Question: How to write query for this result?
I need output of 'EXP_POINT' value in between with find middle value of this 'PKT_NO' wise. Means that near by value find.

'''
SELECT *
FROM TABLE_MAIN T1
CROSS APPLY
(
SELECT * FROM TABLE_SUB xT2
WHERE T2.PKT_NO = xT2.PKT_NO
AND xT2.EXP_POINT BETWEEN T1.EXP_POINT-0.100 AND T1.EXP_POINT + 0.100
)EX
'''
I tired this query but I am not getting proper result.
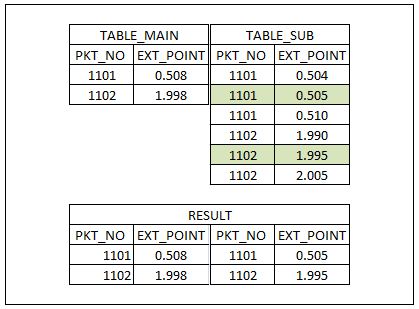
Answer: My solution assumes that there can be any number of rows in 'TABLE_SUB'. I have assumed that when you specify the middle row, that you mean that the rows are sorted by 'EXT_POINT', if this is not what you need you will have to amend the 'ORDER BY' clause of the 'PARTITION' statement in the 'RowOrderPerPkt CTE'.
If there are an odd number of rows then it takes the middle row per 'PKT'.
If there are an even number of rows then it takes the middle two rows per 'PKT' and takes the average of them.
So here it is:
<URL>
:
'''
CREATE TABLE TABLE_MAIN (PKT INT,EXT DECIMAL(10,3))
INSERT INTO TABLE_MAIN (PKT,EXT)
VALUES (1101,0.508), (1102,1.998), (1103,0.423)
CREATE TABLE TABLE_SUB (PKT INT,EXT DECIMAL(10,3))
INSERT INTO TABLE_SUB (PKT,EXT)
VALUES (1101,0.504), (1101,0.505), (1101,0.510)
,(1102,1.990), (1102,1.995), (1102,2.005)
,(1103,0.504), (1103,0.505), (1103,0.510), (1103,1.990)
'''
:
'''
;WITH RowOrderPerPkt
AS
(
SELECT PKT, EXT, ROW_NUMBER() OVER (PARTITION BY PKT ORDER BY EXT) AS RN
FROM TABLE_SUB
),
NumRowsPerPkt
AS
(
SELECT PKT, COUNT(*) AS MaxRows
FROM TABLE_SUB
GROUP BY PKT
)
-- TABLE_SUB with an odd number of rows per PKT
-- Simply take the middle row
-- i.e. MaxRows / 2 + 1
SELECT T1.PKT, T1.EXT, ROPP.EXT
FROM TABLE_MAIN T1
INNER JOIN RowOrderPerPkt ROPP
ON ROPP.PKT = T1.PKT
INNER JOIN NumRowsPerPkt NRPP
ON NRPP.PKT = ROPP.PKT
WHERE NRPP.MaxRows % 2 = 1 AND
ROPP.RN = NRPP.MaxRows / 2 + 1
UNION
-- TABLE_SUB with an even number of rows per PKT
-- Simply take the middle 2 rows and find the average
-- i.e. get the rows MaxRows / 2 and MaxRows / 2 + 1
SELECT T1.PKT, T1.EXT, AVG(ROPP.EXT)
FROM TABLE_MAIN T1
INNER JOIN RowOrderPerPkt ROPP
ON ROPP.PKT = T1.PKT
INNER JOIN NumRowsPerPkt NRPP
ON NRPP.PKT = ROPP.PKT
WHERE NRPP.MaxRows % 2 = 0
AND (ROPP.RN = NRPP.MaxRows / 2 OR ROPP.RN = NRPP.MaxRows /2 + 1)
GROUP BY T1.PKT, T1.Ext
'''
<URL>:
'''
| PKT | EXT | EXT |
|------|-------|--------|
| 1101 | 0.508 | 0.505 |
| 1102 | 1.998 | 1.995 |
| 1103 | 0.423 | 0.5075 |
'''